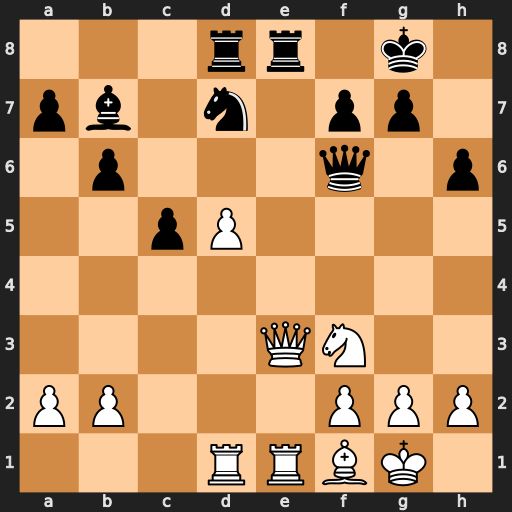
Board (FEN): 3rr1k1/pb1n1pp1/1p3q1p/2pP4/8/4QN2/PP3PPP/3RRBK1
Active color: w
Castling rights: -
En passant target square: -
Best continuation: Qxe8+ Rxe8 Rxe8+